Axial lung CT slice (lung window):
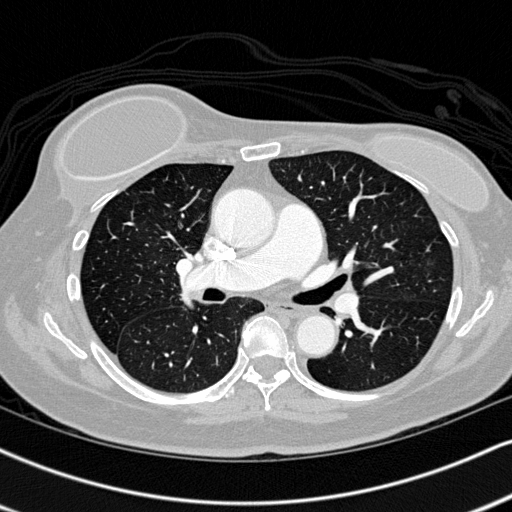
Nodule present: no